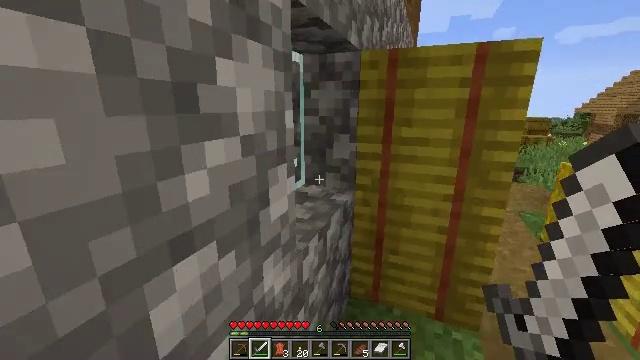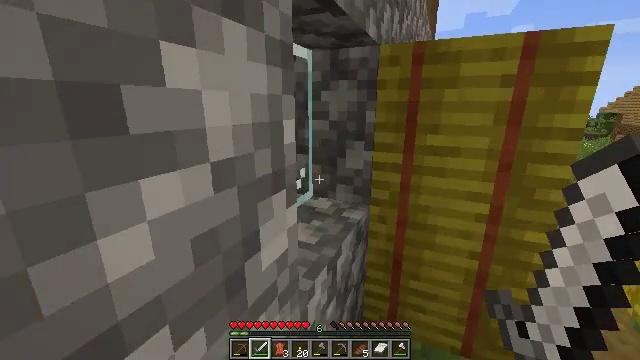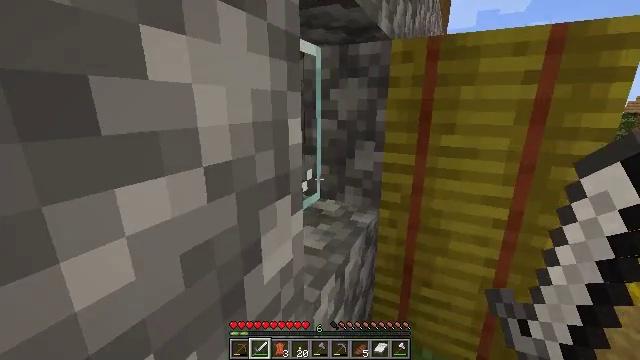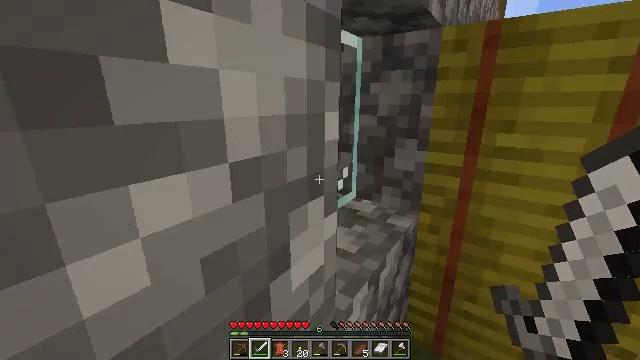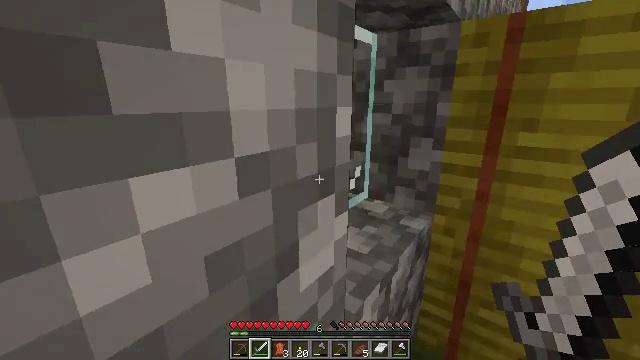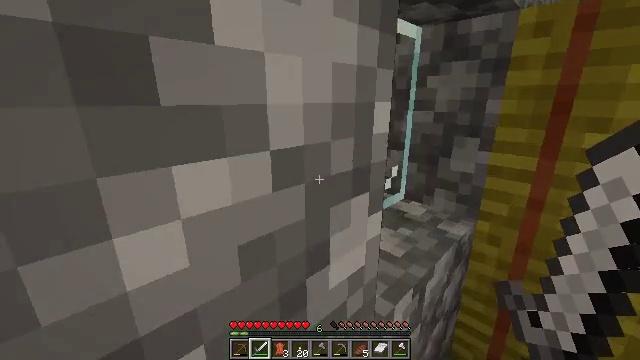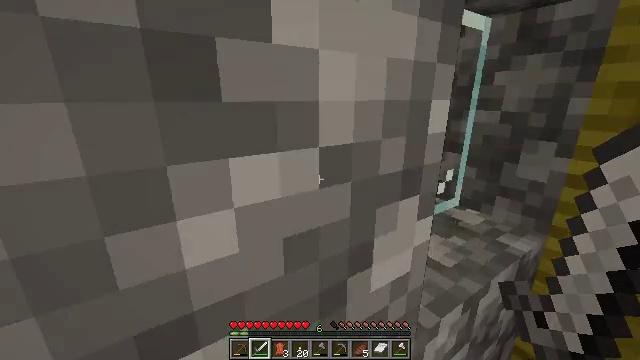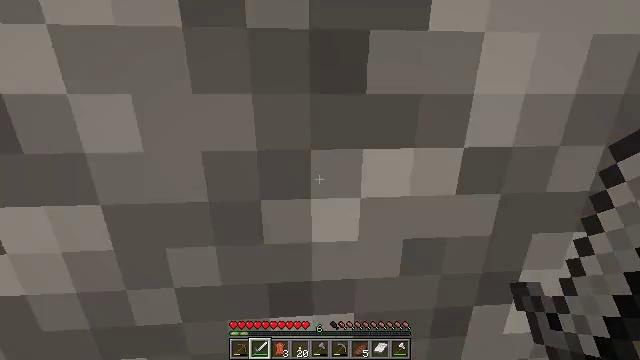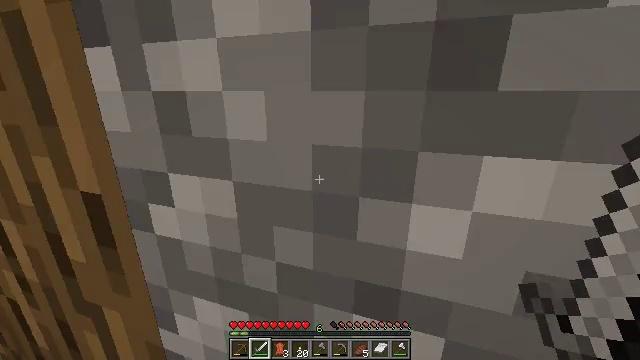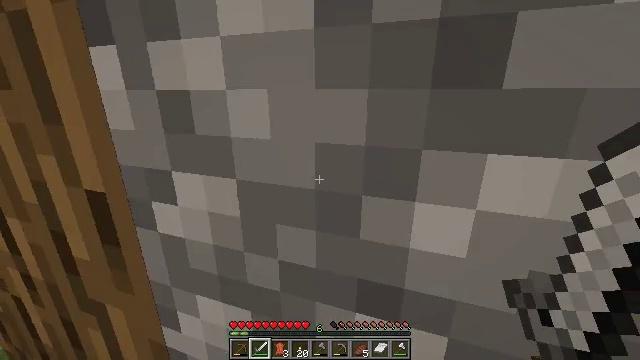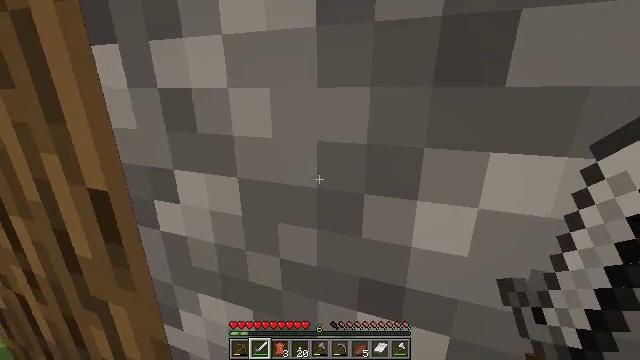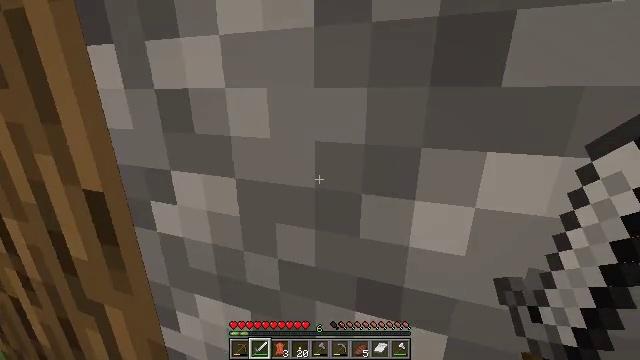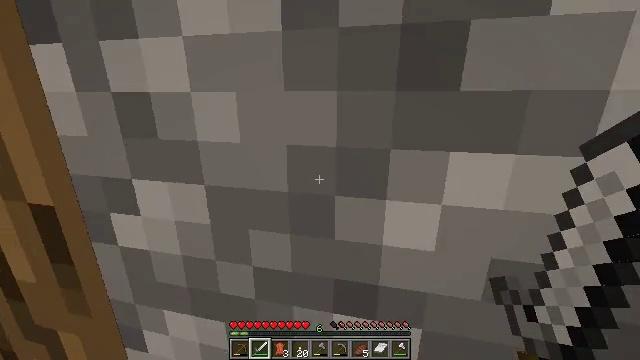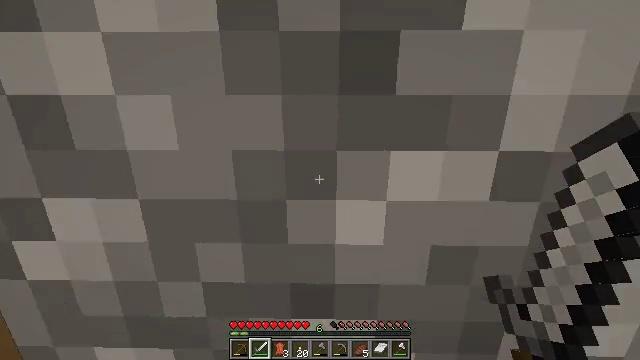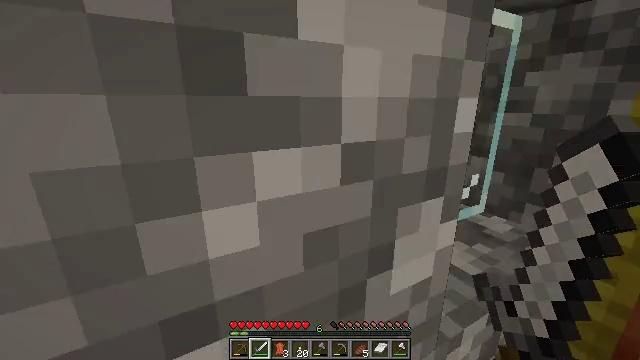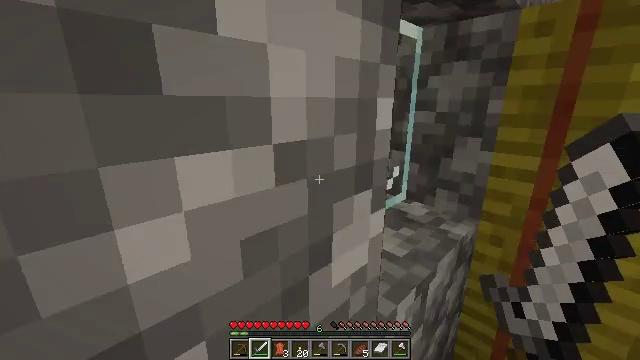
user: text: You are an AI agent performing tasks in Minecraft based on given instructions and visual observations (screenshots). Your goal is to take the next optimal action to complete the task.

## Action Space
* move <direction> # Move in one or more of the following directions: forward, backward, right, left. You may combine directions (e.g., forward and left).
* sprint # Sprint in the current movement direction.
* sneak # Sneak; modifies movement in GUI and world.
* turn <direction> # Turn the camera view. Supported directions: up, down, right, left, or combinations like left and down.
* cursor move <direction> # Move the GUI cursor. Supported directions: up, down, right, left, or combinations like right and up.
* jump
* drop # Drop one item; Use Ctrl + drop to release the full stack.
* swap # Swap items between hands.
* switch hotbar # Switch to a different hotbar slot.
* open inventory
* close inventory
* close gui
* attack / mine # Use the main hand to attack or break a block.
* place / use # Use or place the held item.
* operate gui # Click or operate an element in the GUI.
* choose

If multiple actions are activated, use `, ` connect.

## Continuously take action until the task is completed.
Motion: motion action
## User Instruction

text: Collect a hay block for crafting.
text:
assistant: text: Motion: turn left
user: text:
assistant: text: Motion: turn left
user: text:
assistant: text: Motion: turn left
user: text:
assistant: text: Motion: turn left
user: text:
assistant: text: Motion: turn left
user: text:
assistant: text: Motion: turn left
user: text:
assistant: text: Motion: turn left
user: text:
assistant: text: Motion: turn left
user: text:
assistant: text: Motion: no_op
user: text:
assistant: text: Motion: no_op
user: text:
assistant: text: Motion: no_op
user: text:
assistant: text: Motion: turn right
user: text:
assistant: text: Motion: turn right
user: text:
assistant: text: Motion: turn right
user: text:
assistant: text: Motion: turn right
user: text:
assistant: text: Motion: turn right
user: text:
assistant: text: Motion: turn right
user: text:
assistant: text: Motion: turn right
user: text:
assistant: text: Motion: move forward, turn right
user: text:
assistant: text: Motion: move forward, turn right
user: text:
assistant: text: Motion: move forward
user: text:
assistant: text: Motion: move forward
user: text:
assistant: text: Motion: move forward
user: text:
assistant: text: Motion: move forward
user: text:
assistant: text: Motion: move forward, turn right
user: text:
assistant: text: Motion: move forward, turn right
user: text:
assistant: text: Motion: move forward, turn right
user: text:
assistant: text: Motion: move forward, turn right
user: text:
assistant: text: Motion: move forward
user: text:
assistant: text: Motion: move forward